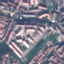
Land use / land cover: Residential